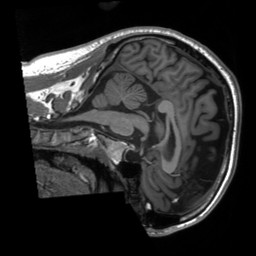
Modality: T1w
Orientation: sagittal
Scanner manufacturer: siemens
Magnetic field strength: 3 T
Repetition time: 2.3 s
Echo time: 0.00207 s